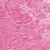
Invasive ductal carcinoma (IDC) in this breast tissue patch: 0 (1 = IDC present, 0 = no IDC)